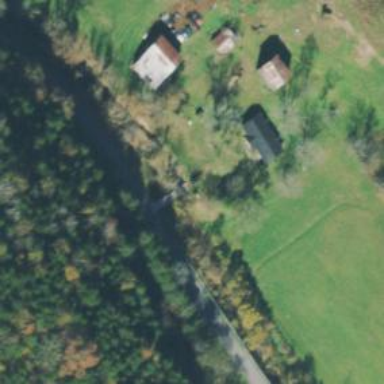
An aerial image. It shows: Driveway bridge connecting two areas.